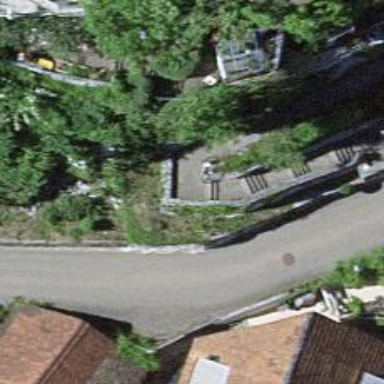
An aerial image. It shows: Road with steps.